Interaction volume radius: 10 \u00c5
Interaction volume height: 20 \u00c5
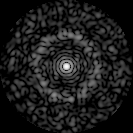
Disorder parameter: 0.8262